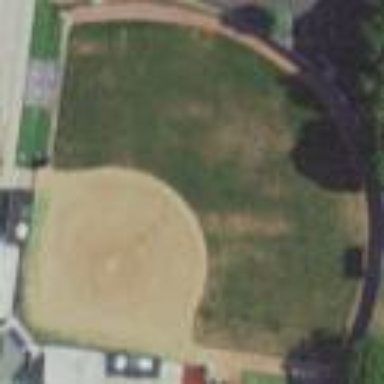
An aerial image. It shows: Baseball pitch for leisure land activities.